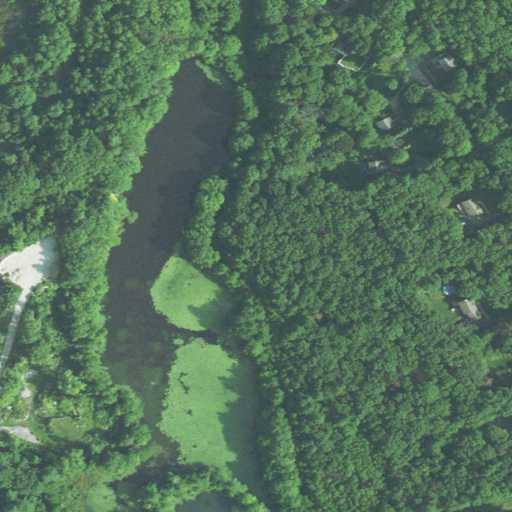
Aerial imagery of beach in Rhode Island named Mountaindale Beach containing deciduous forest, mixed forest, low intensity development, open development, open water, medium intensity development, evergreen forest, woody wetlands, grassland, and herbaceous wetlands